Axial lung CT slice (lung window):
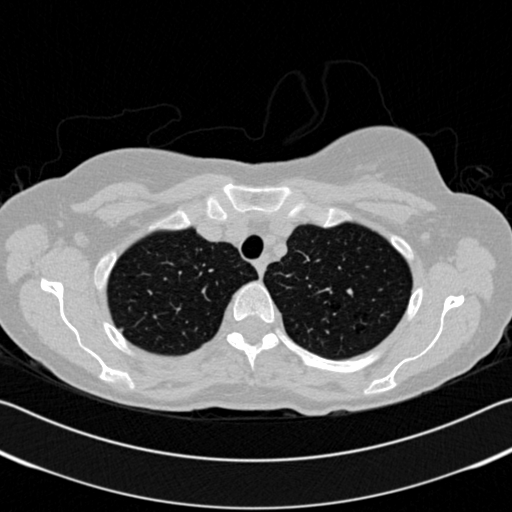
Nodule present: no